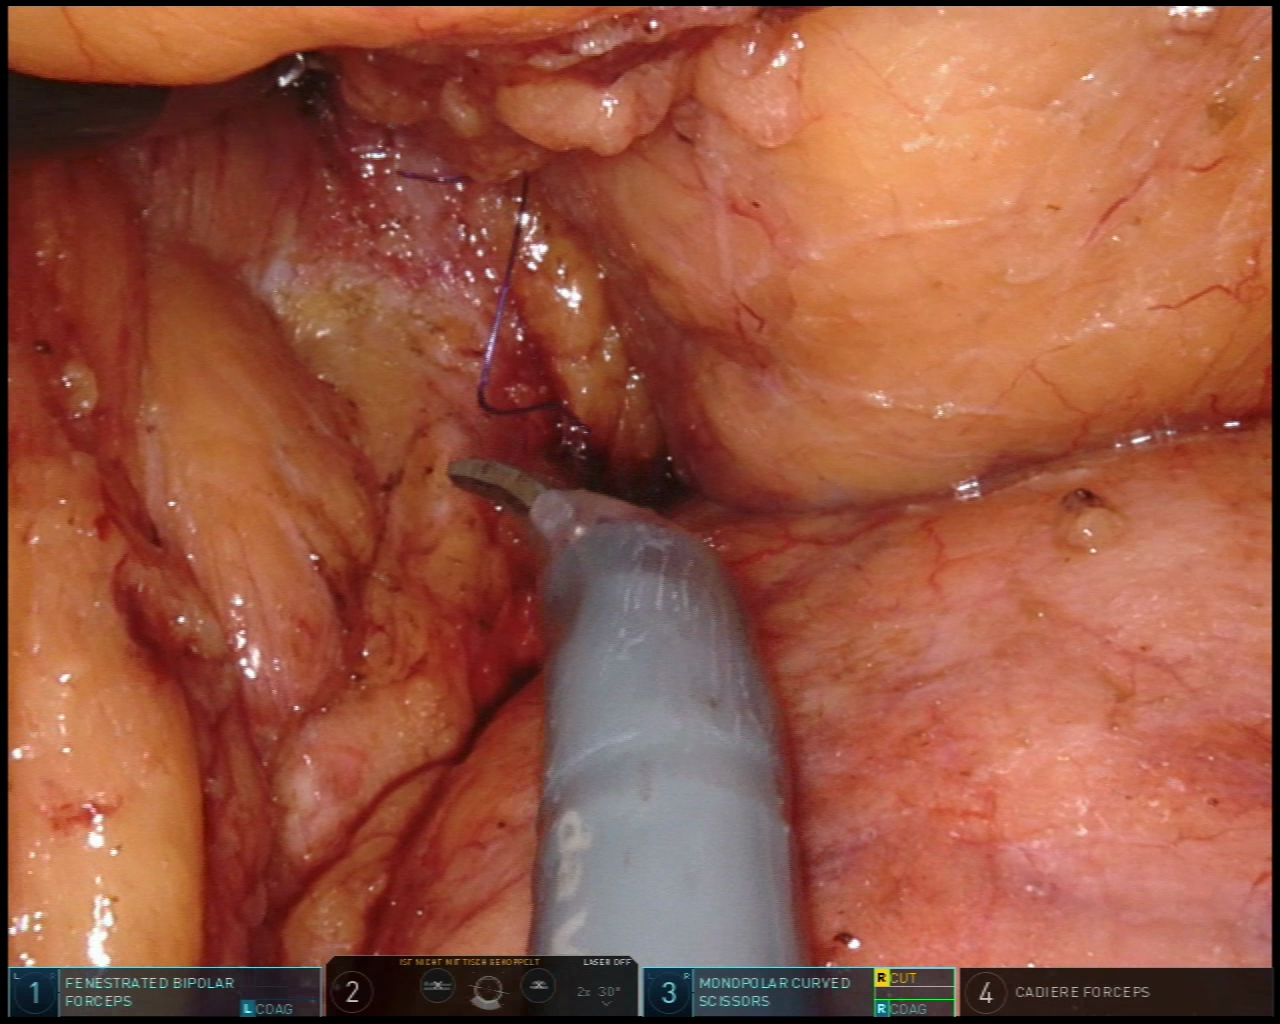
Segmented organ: pancreas
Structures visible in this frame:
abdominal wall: no
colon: no
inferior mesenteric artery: no
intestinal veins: no
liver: no
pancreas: yes
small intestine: no
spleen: no
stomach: no
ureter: no
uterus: no
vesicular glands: no